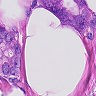
Metastatic tissue present: yes